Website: home-depot
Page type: delivery-shipping
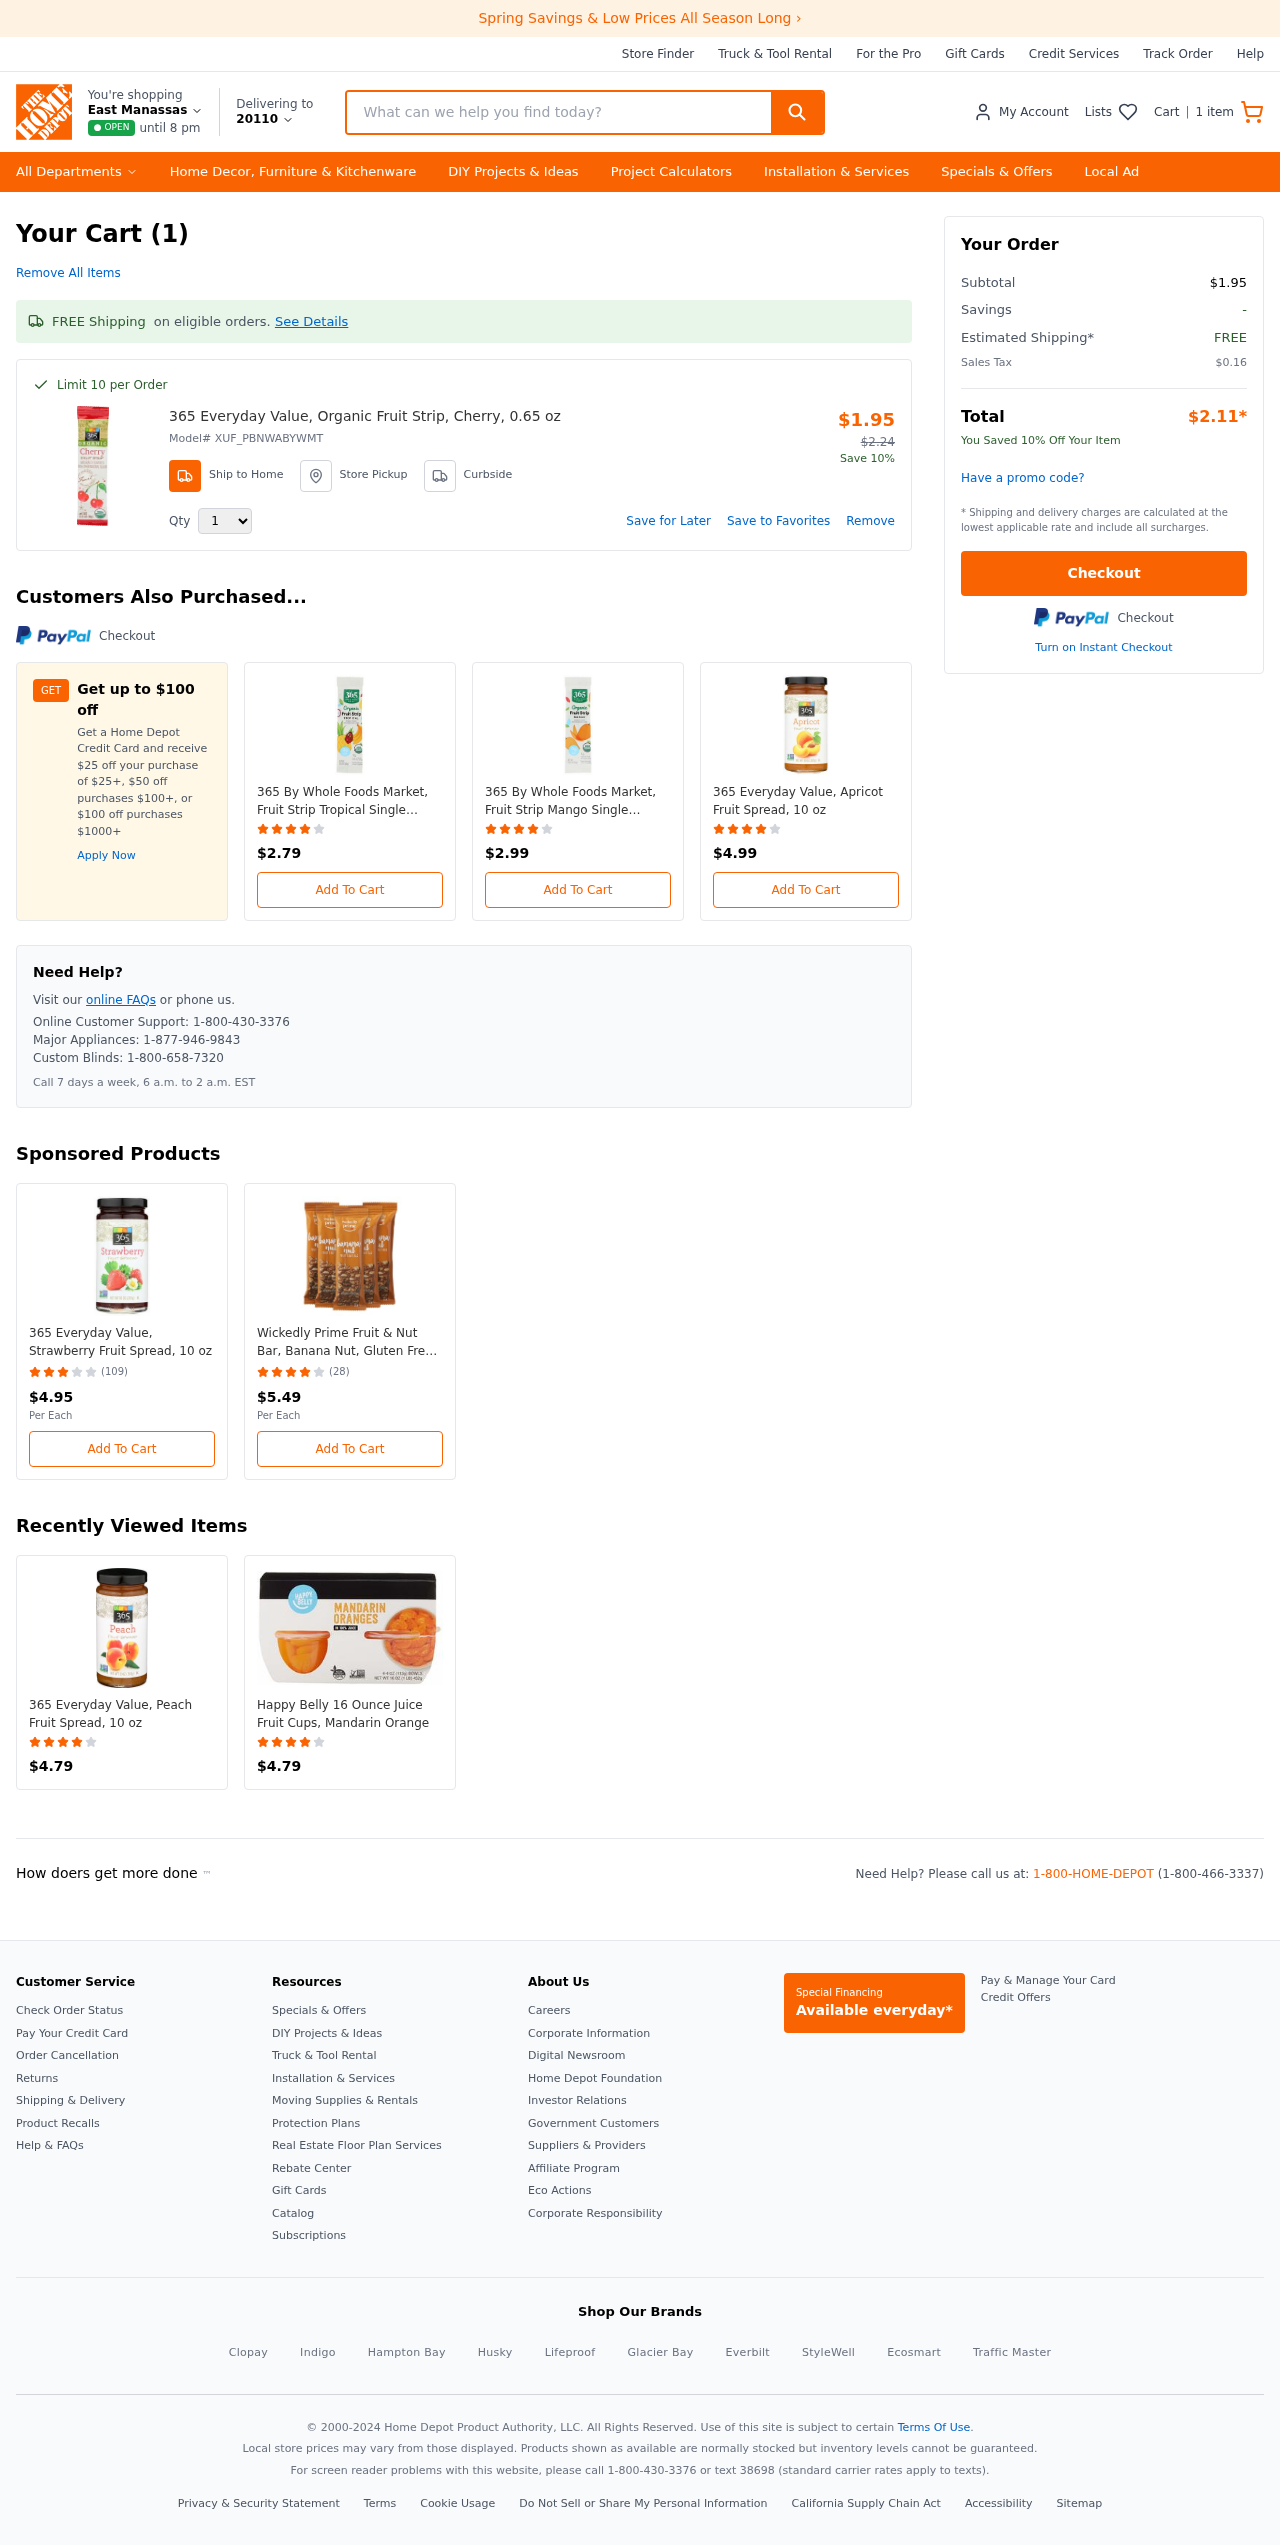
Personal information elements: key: PII_CITY_STATE
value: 20110
Product elements: key: PRODUCT1_NAME
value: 365 Everyday Value, Organic Fruit Strip, Cherry, 0.65 oz
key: PRODUCT1_PRICE
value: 1.95
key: PRODUCT1_QUANTITY
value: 1
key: PRODUCT2_NAME
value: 365 By Whole Foods Market, Fruit Strip Tropical Single Organic, 0.65 Ounce
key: PRODUCT2_PRICE
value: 2.79
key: PRODUCT2_RATING
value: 4.3
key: PRODUCT3_NAME
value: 365 By Whole Foods Market, Fruit Strip Mango Single Organic, 0.65 Ounce
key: PRODUCT3_PRICE
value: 2.99
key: PRODUCT3_RATING
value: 4.6
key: PRODUCT4_NAME
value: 365 Everyday Value, Apricot Fruit Spread, 10 oz
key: PRODUCT4_PRICE
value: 4.99
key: PRODUCT4_RATING
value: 4.9
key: PRODUCT5_NAME
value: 365 Everyday Value, Strawberry Fruit Spread, 10 oz
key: PRODUCT5_NUM_RATINGS
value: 109
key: PRODUCT5_PRICE
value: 4.95
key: PRODUCT5_RATING
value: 3.9
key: PRODUCT6_NAME
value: Wickedly Prime Fruit & Nut Bar, Banana Nut, Gluten Free, Kosher, 1.4 Ounce (Pack of 5)
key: PRODUCT6_NUM_RATINGS
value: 28
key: PRODUCT6_PRICE
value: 5.49
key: PRODUCT6_RATING
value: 4.5
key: PRODUCT7_NAME
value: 365 Everyday Value, Peach Fruit Spread, 10 oz
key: PRODUCT7_PRICE
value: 4.79
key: PRODUCT7_RATING
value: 4.1
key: PRODUCT8_NAME
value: Happy Belly 16 Ounce Juice Fruit Cups, Mandarin Orange
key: PRODUCT8_PRICE
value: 4.79
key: PRODUCT8_RATING
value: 4.9
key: PRODUCT1_MODEL_ID
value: XUF_PBNWABYWMT
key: PRODUCT1_ORIGINAL_PRICE
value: $2.24
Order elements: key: ORDER_NUM_ITEMS
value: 1
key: ORDER_NUM_ITEMS
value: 1 item
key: ORDER_SUBTOTAL
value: $1.95
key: ORDER_TAX
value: $0.16
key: ORDER_TOTAL
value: $2.11
Search elements: key: HEADER_SEARCH
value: What can we help you find today?